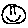
Label: smiley face